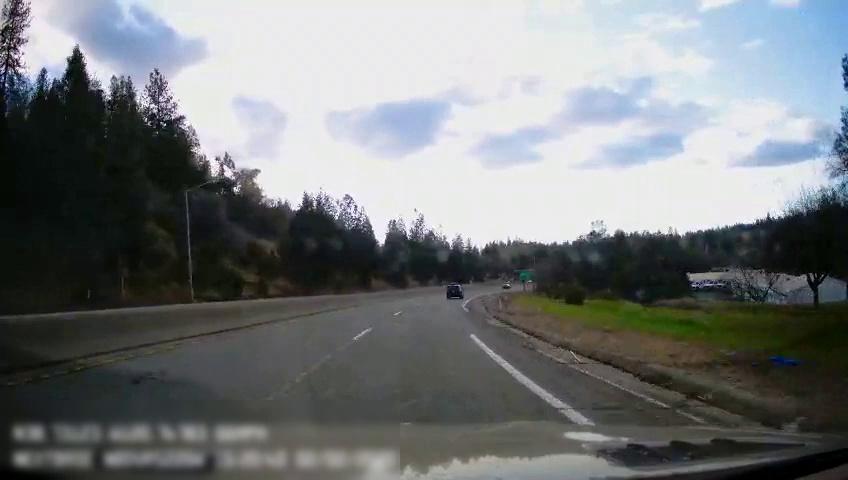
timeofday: Day
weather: Sunny
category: Drivable Space
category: Vehicles | SUV
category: Lanes | Alternate Lane
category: Lanes | Current Lane
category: Lanes | Alternate Lane
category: Traffic | Signs